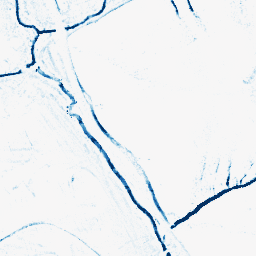
Category: morphological
Decomposition family: morphological_rect
Decomposition parameters: operation: closing
width: 5
height: 5
Upsampling method: regularized
Upsampling parameters: scale: 4
lambda_reg: 0.01
Upsampling scale: 4